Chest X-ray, AP view. Patient: 55 years old, sex F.
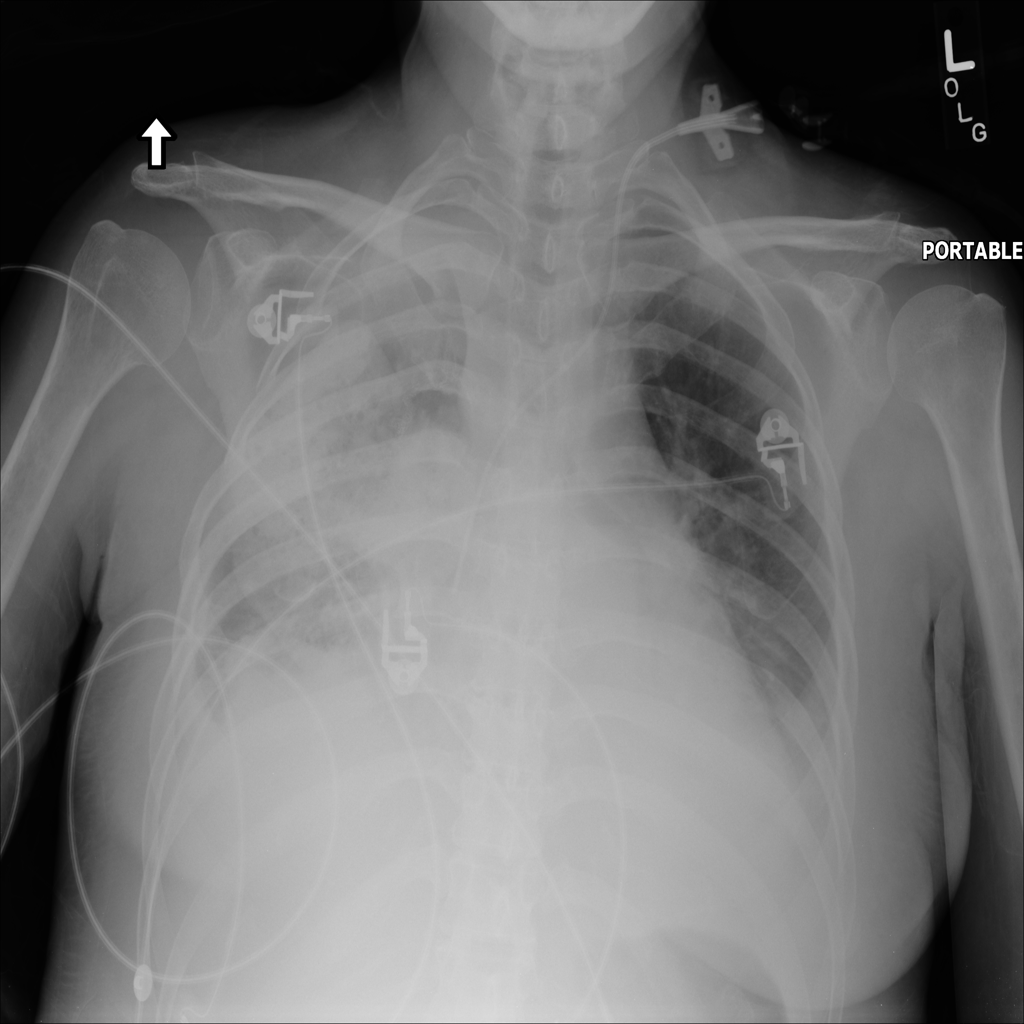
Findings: Effusion, Infiltration, Mass